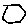
Label: hexagon